高一 · 立体几何学
某三棱雉的三视图如图所示, 则该三棱雉的体积为

正（主）视图

俯视图

侧 (左) 视图
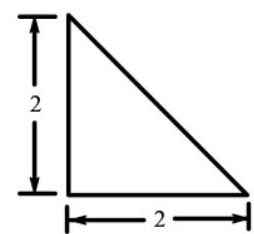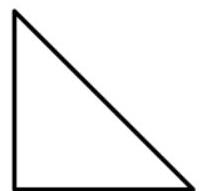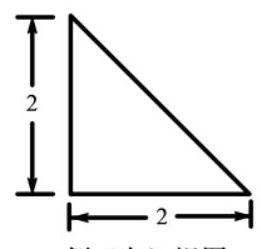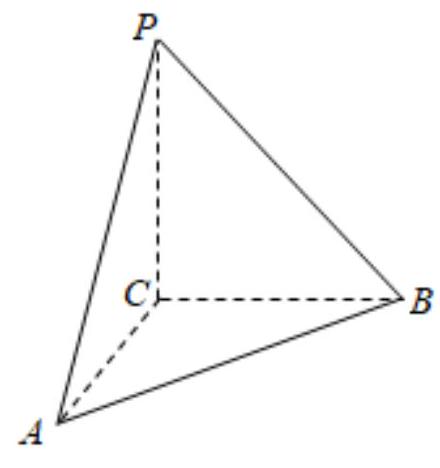
$\frac{1}{6}$
B. $\frac{4}{3}$
C. $\frac{8}{3}$
D. 4
答案: B
解析: 【分析】

根据几何体的三视图, 得出该几何体底面为直角三角形的三棱雉, 且侧棱垂直于底面,求出它的体积即可.

【详解】

由三视图可知, 该三棱雉如下图所示 P-ABC,

体积 $\mathrm{V}=\frac{1}{3} \times \frac{1}{2} \times 2 \times 2 \times 2=\frac{4}{3}$

故选: B

【点睛】

本题考查了空间几何体的三视图的应用问题, 也考查了空间想象能力与计算能力, 是基础题目.